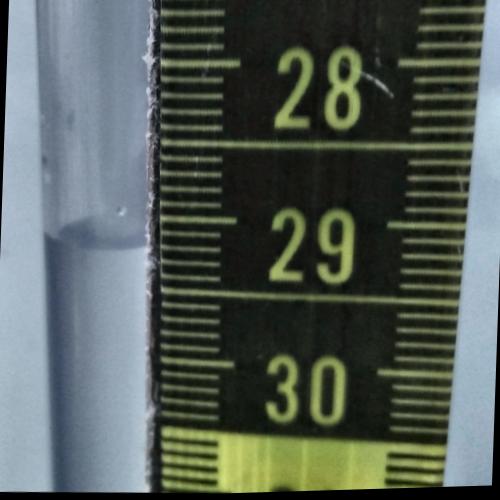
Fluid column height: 29.2 cm